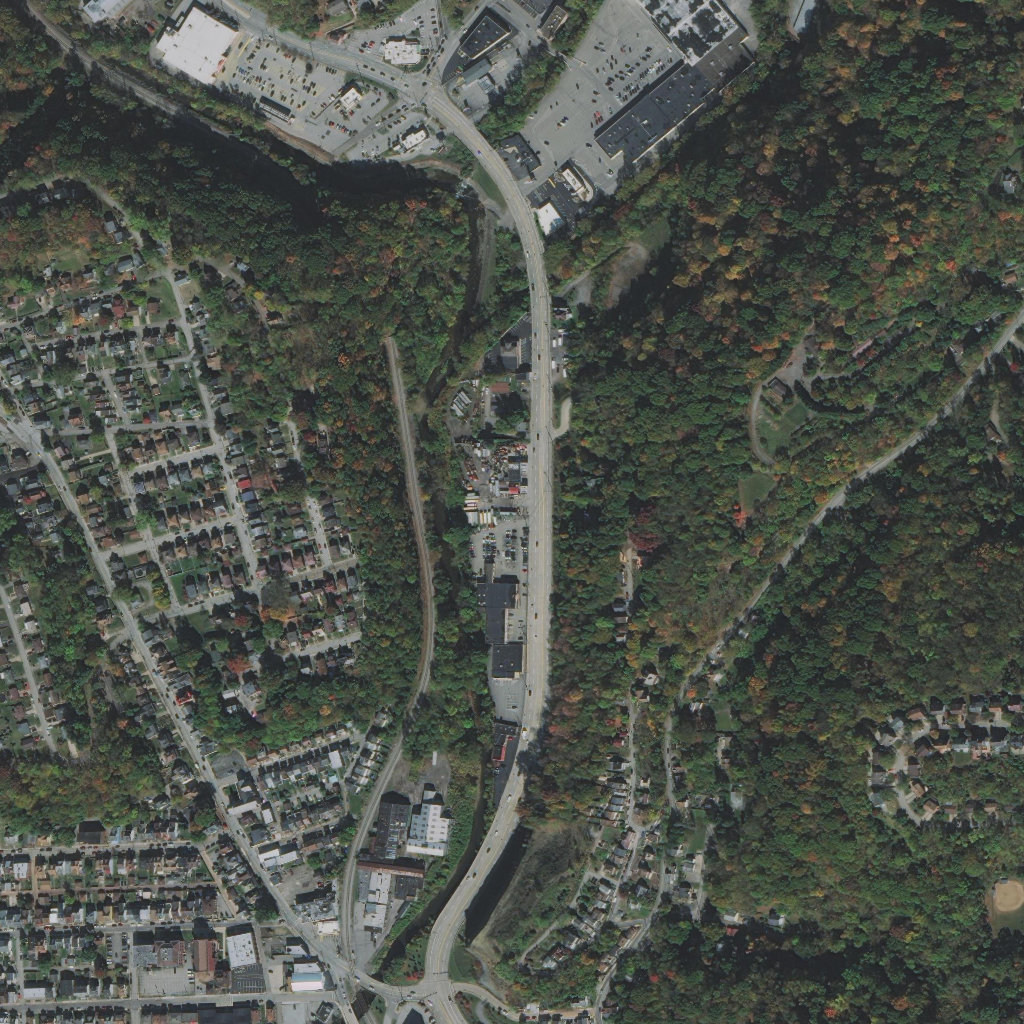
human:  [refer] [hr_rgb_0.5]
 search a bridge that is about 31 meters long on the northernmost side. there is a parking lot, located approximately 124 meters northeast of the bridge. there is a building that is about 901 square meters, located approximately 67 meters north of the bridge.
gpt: <box>[[44, 12, 48, 15, 0]]</box>

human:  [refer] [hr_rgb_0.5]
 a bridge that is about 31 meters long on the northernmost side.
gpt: <box>[[44, 12, 48, 15, 0]]</box>